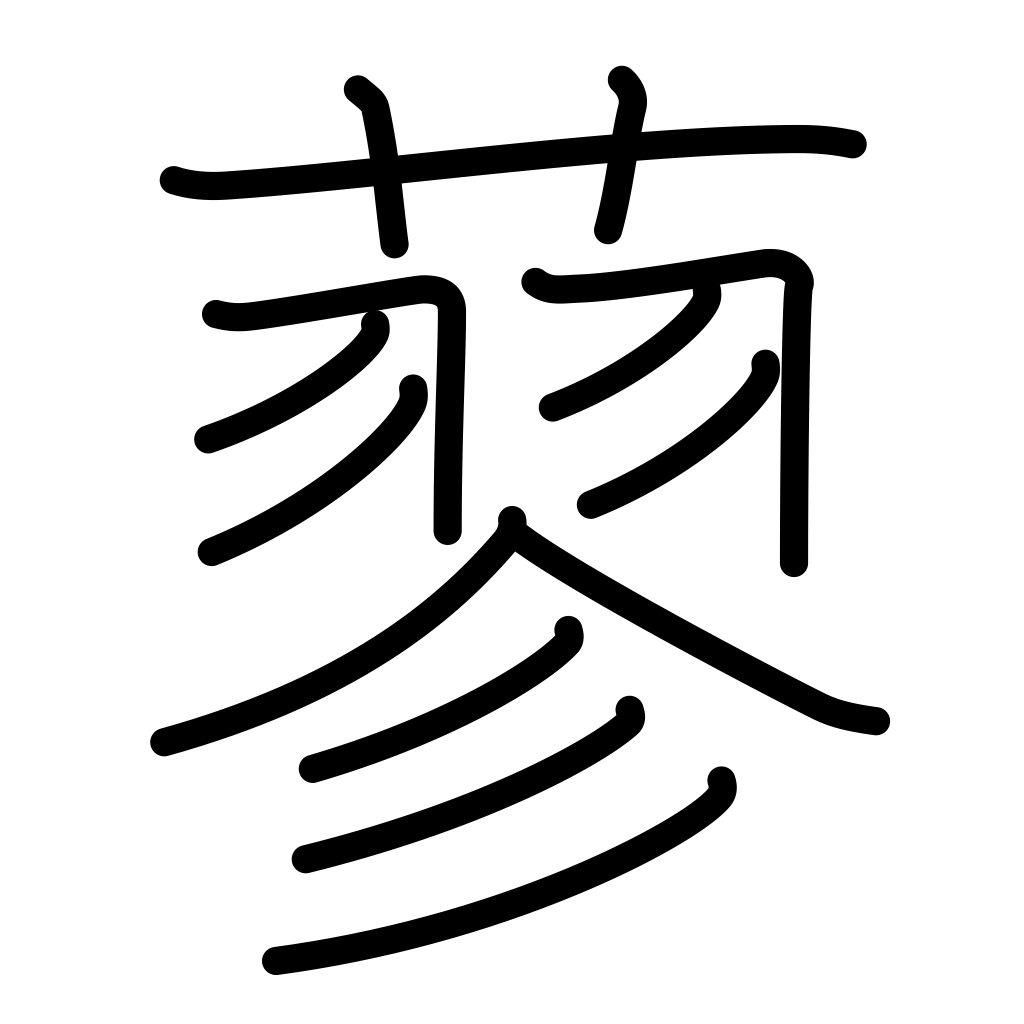
Meaning: luxurious grass, a smartweed